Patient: sex M, age 67
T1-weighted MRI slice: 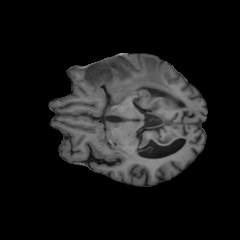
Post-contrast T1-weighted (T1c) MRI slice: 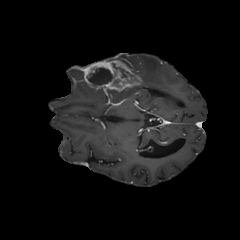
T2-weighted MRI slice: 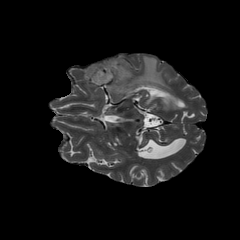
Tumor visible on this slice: yes
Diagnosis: Glioblastoma, IDH-wildtype
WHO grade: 4